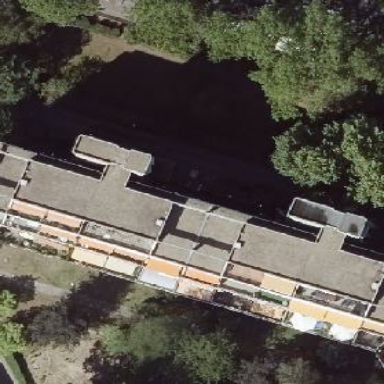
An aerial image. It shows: Residential apartment building with flat roof.